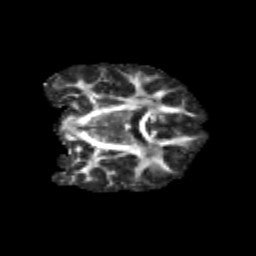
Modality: FA
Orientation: coronal
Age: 11
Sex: female
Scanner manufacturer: siemens
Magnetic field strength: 3 T
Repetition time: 3.8 s
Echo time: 0.07 s